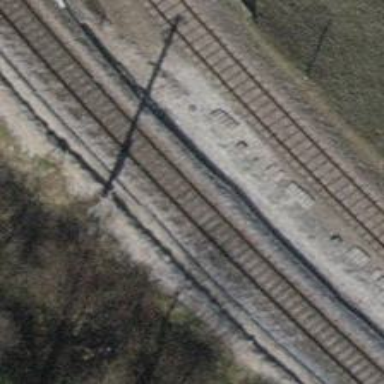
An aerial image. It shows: Single-track electrified railway with contact line.